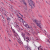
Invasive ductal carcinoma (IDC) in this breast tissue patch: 1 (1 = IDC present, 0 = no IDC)